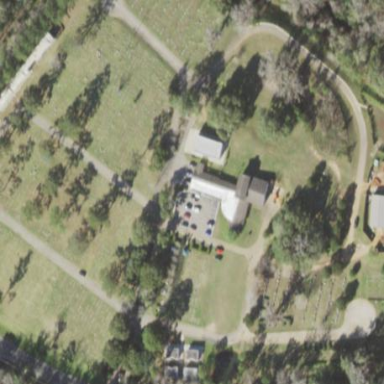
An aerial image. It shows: Cemetery.